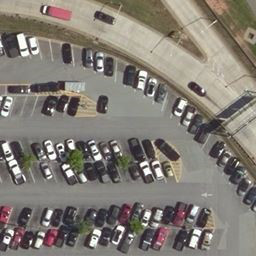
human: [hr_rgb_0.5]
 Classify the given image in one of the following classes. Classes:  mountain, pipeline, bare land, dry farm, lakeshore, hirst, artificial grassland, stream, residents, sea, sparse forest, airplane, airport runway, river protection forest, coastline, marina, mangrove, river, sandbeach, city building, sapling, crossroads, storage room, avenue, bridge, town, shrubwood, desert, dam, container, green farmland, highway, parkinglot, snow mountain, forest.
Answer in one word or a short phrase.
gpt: parkinglot